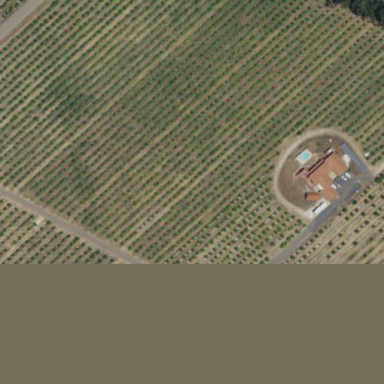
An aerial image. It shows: Orchard.